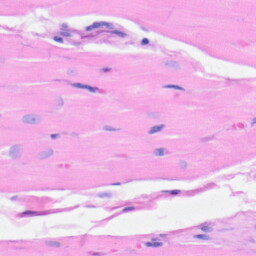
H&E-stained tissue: Heart